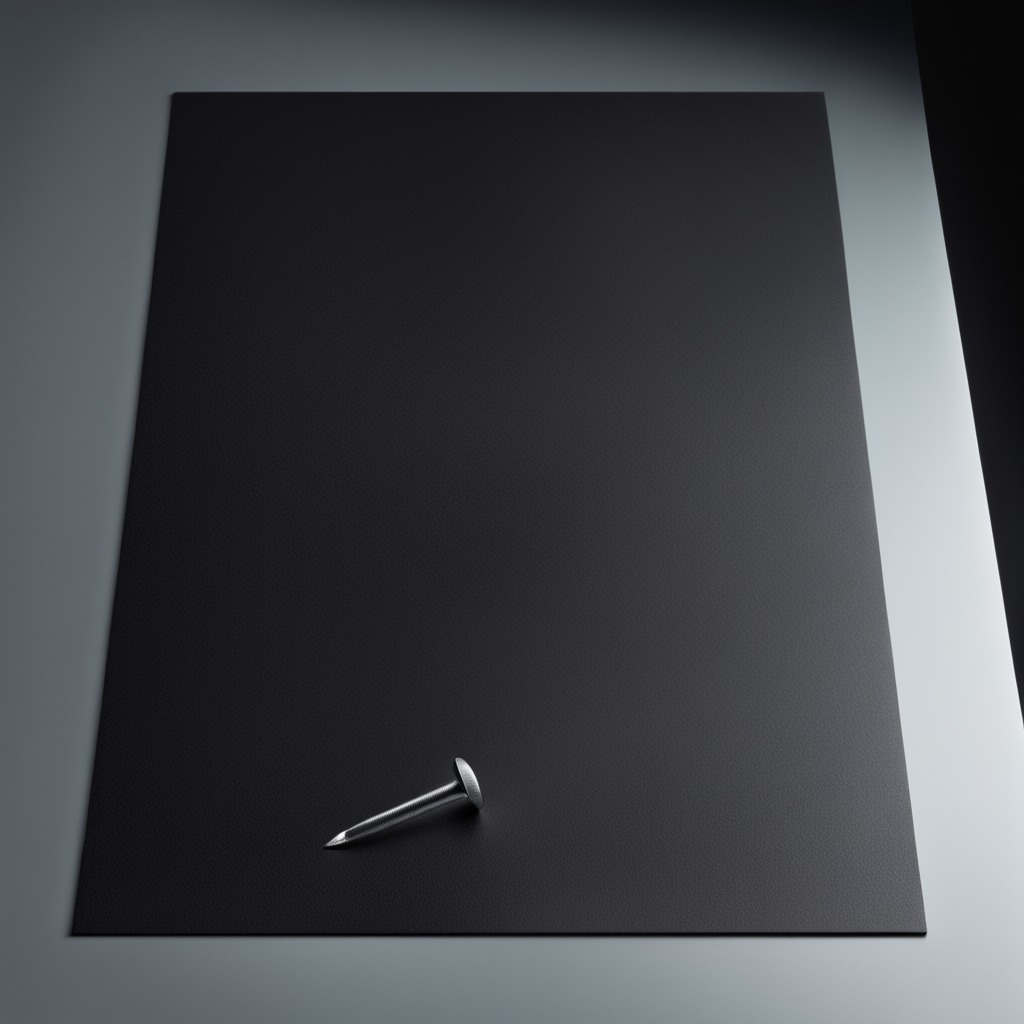
A black iron nail lies on the clean granite tabletop inside a workshop under bright overhead lighting crisp shadows high clarity worn but beneath the mat.